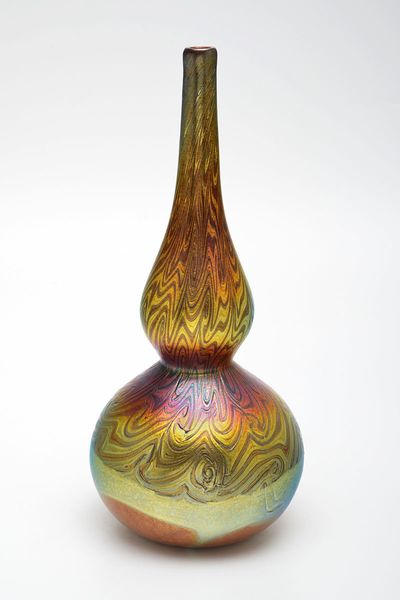
Titel: Vase Modell 'E 1895'
Künstler: Louis Comfort Tiffany
Standort: Hamburg
Institution: Museum für Kunst und Gewerbe Hamburg
Schlagwörter: glas, vase, jugendstil, art nouveau, stile liberty, zierobjekte, stile floreale, lüster, favrile, fadeneinlage